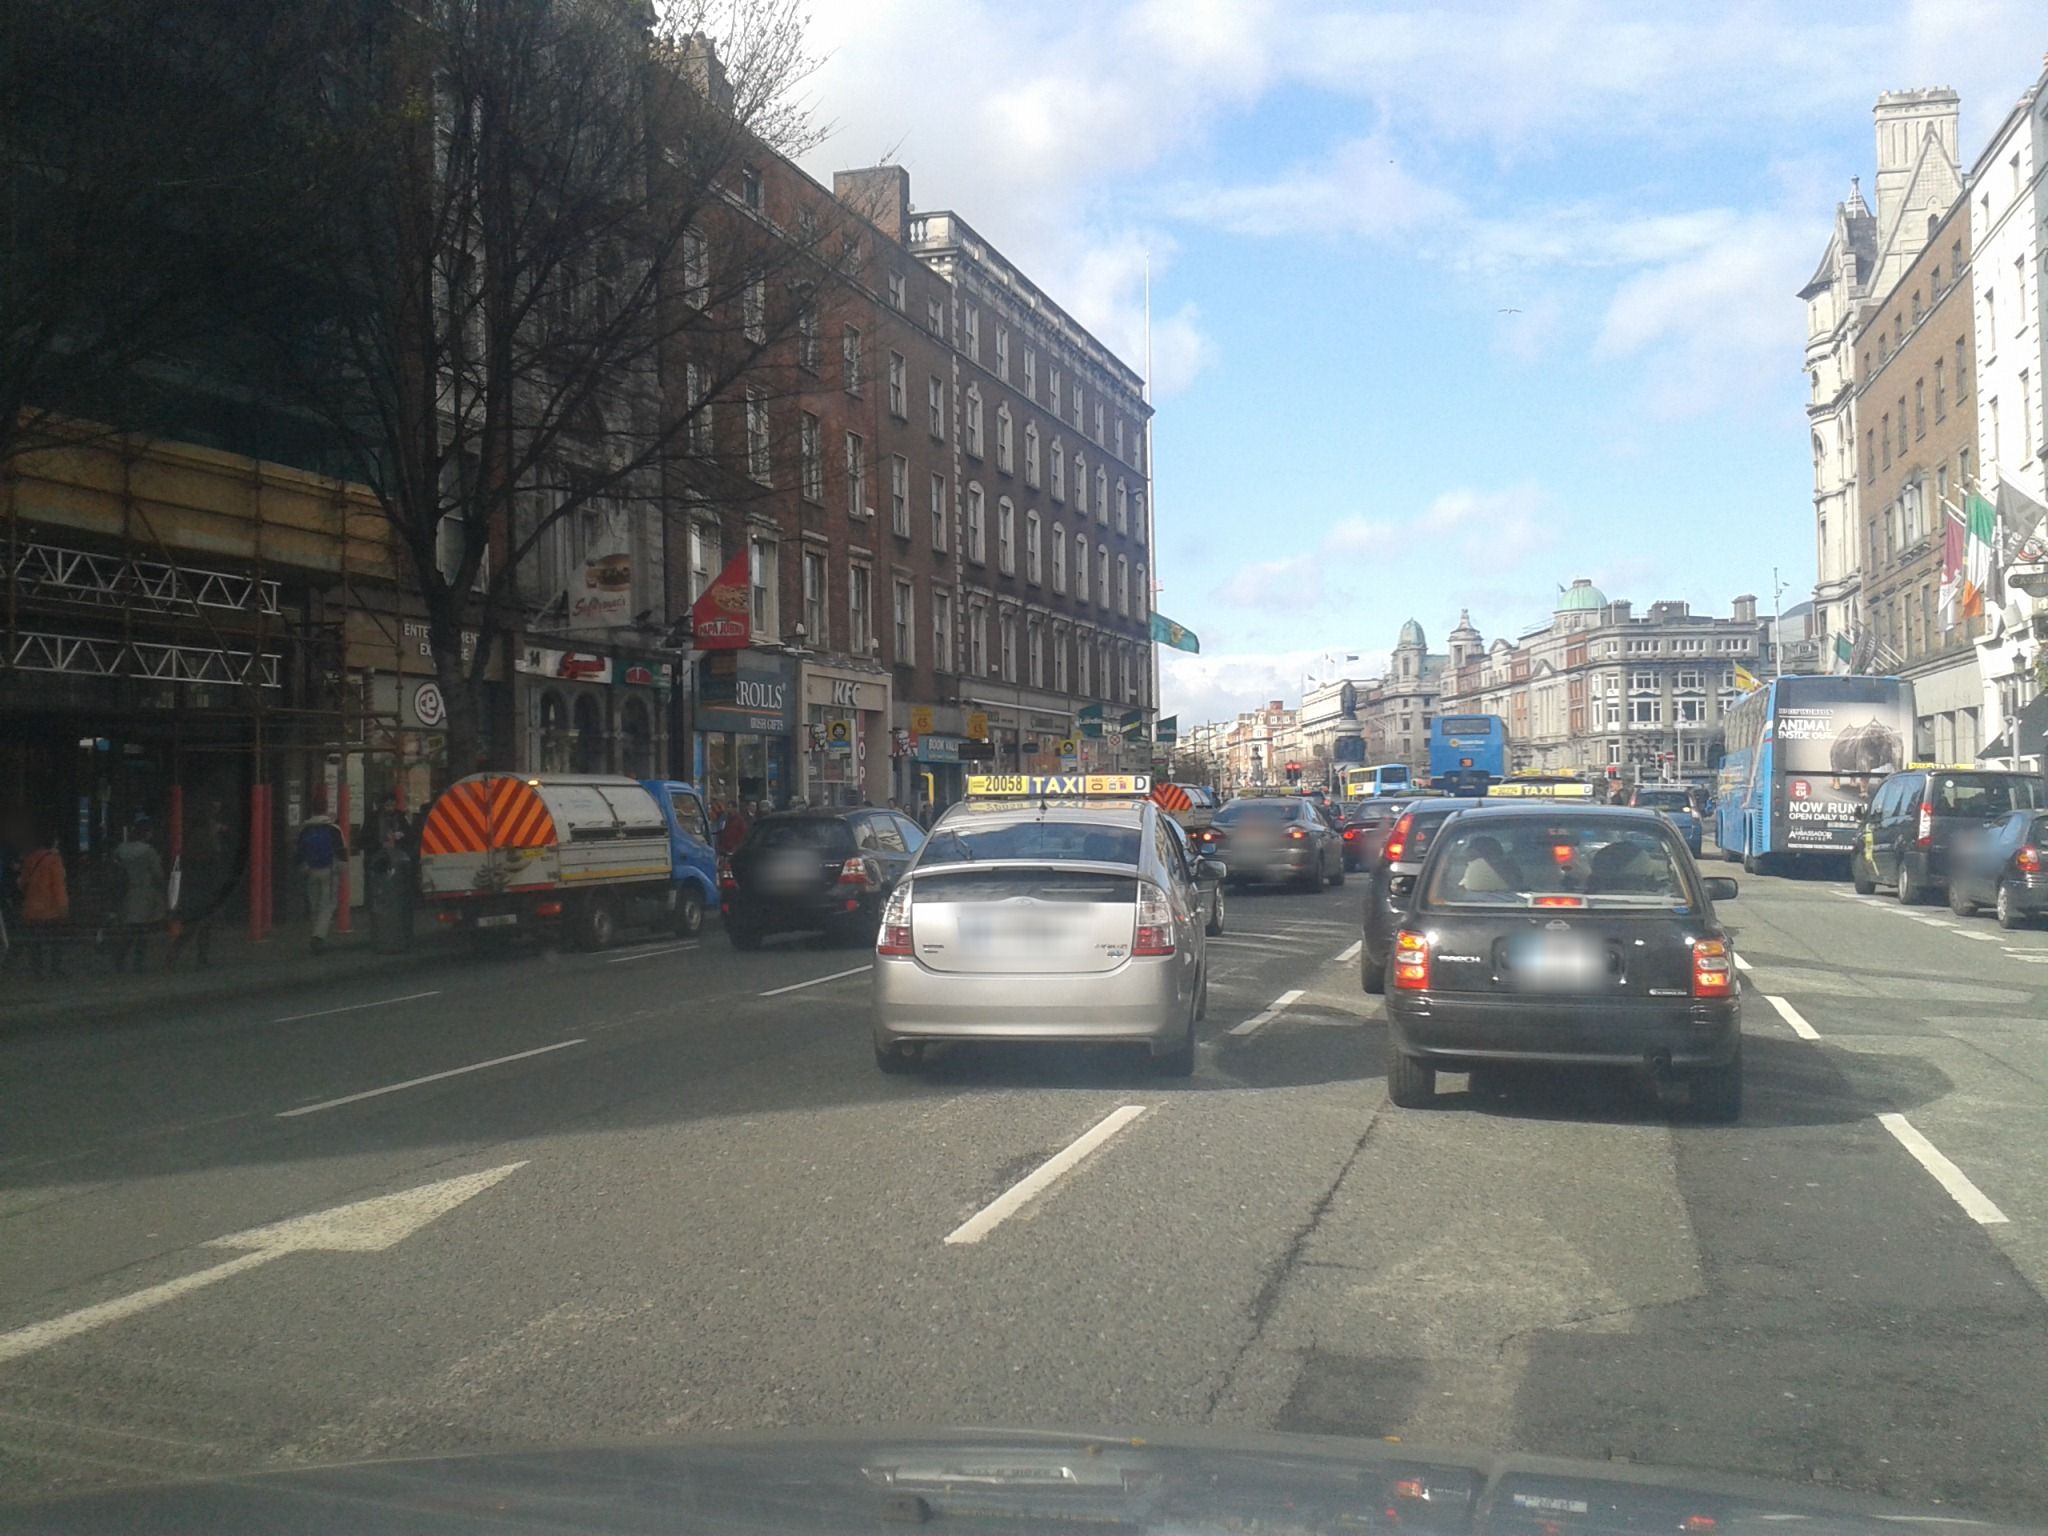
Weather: clear
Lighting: day
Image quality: good
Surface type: driving surface
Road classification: secondary_link, unclassified
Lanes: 1
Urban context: urban centre
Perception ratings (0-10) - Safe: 4.02, Lively: 9.04, Beautiful: 3.8, Boring: 1.6, Depressing: 2.62, Wealthy: 5.56